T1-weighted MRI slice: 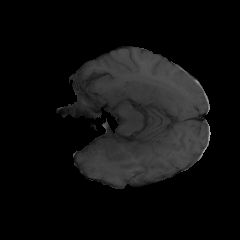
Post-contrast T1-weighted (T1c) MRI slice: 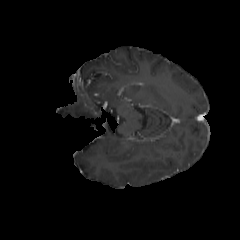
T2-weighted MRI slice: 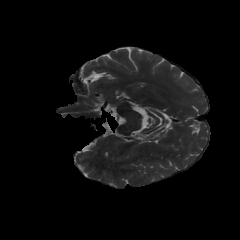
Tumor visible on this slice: no